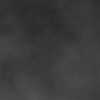
Atmospheric dust classification: dusty